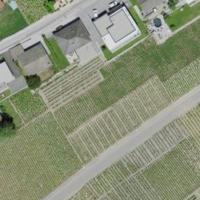
EUNIS habitat code: 40
Species observed at this site:
Viola tricolor